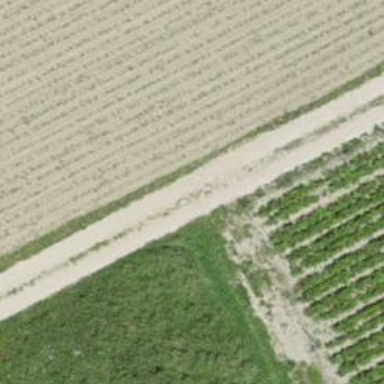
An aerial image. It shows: Unpaved track road.